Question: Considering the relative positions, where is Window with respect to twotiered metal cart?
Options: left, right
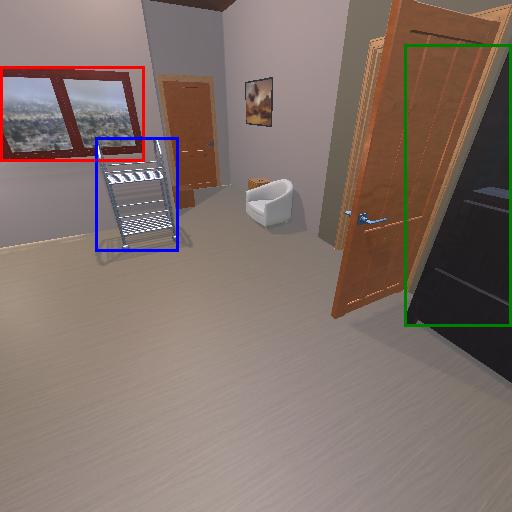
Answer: left